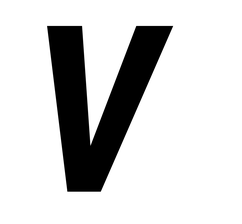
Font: Roboto-Italic_Condensed_Bold_Italic